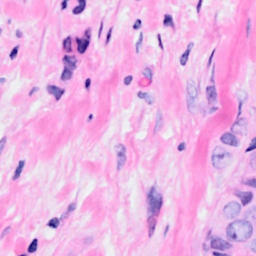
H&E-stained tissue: Breast